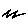
Label: zigzag